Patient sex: M
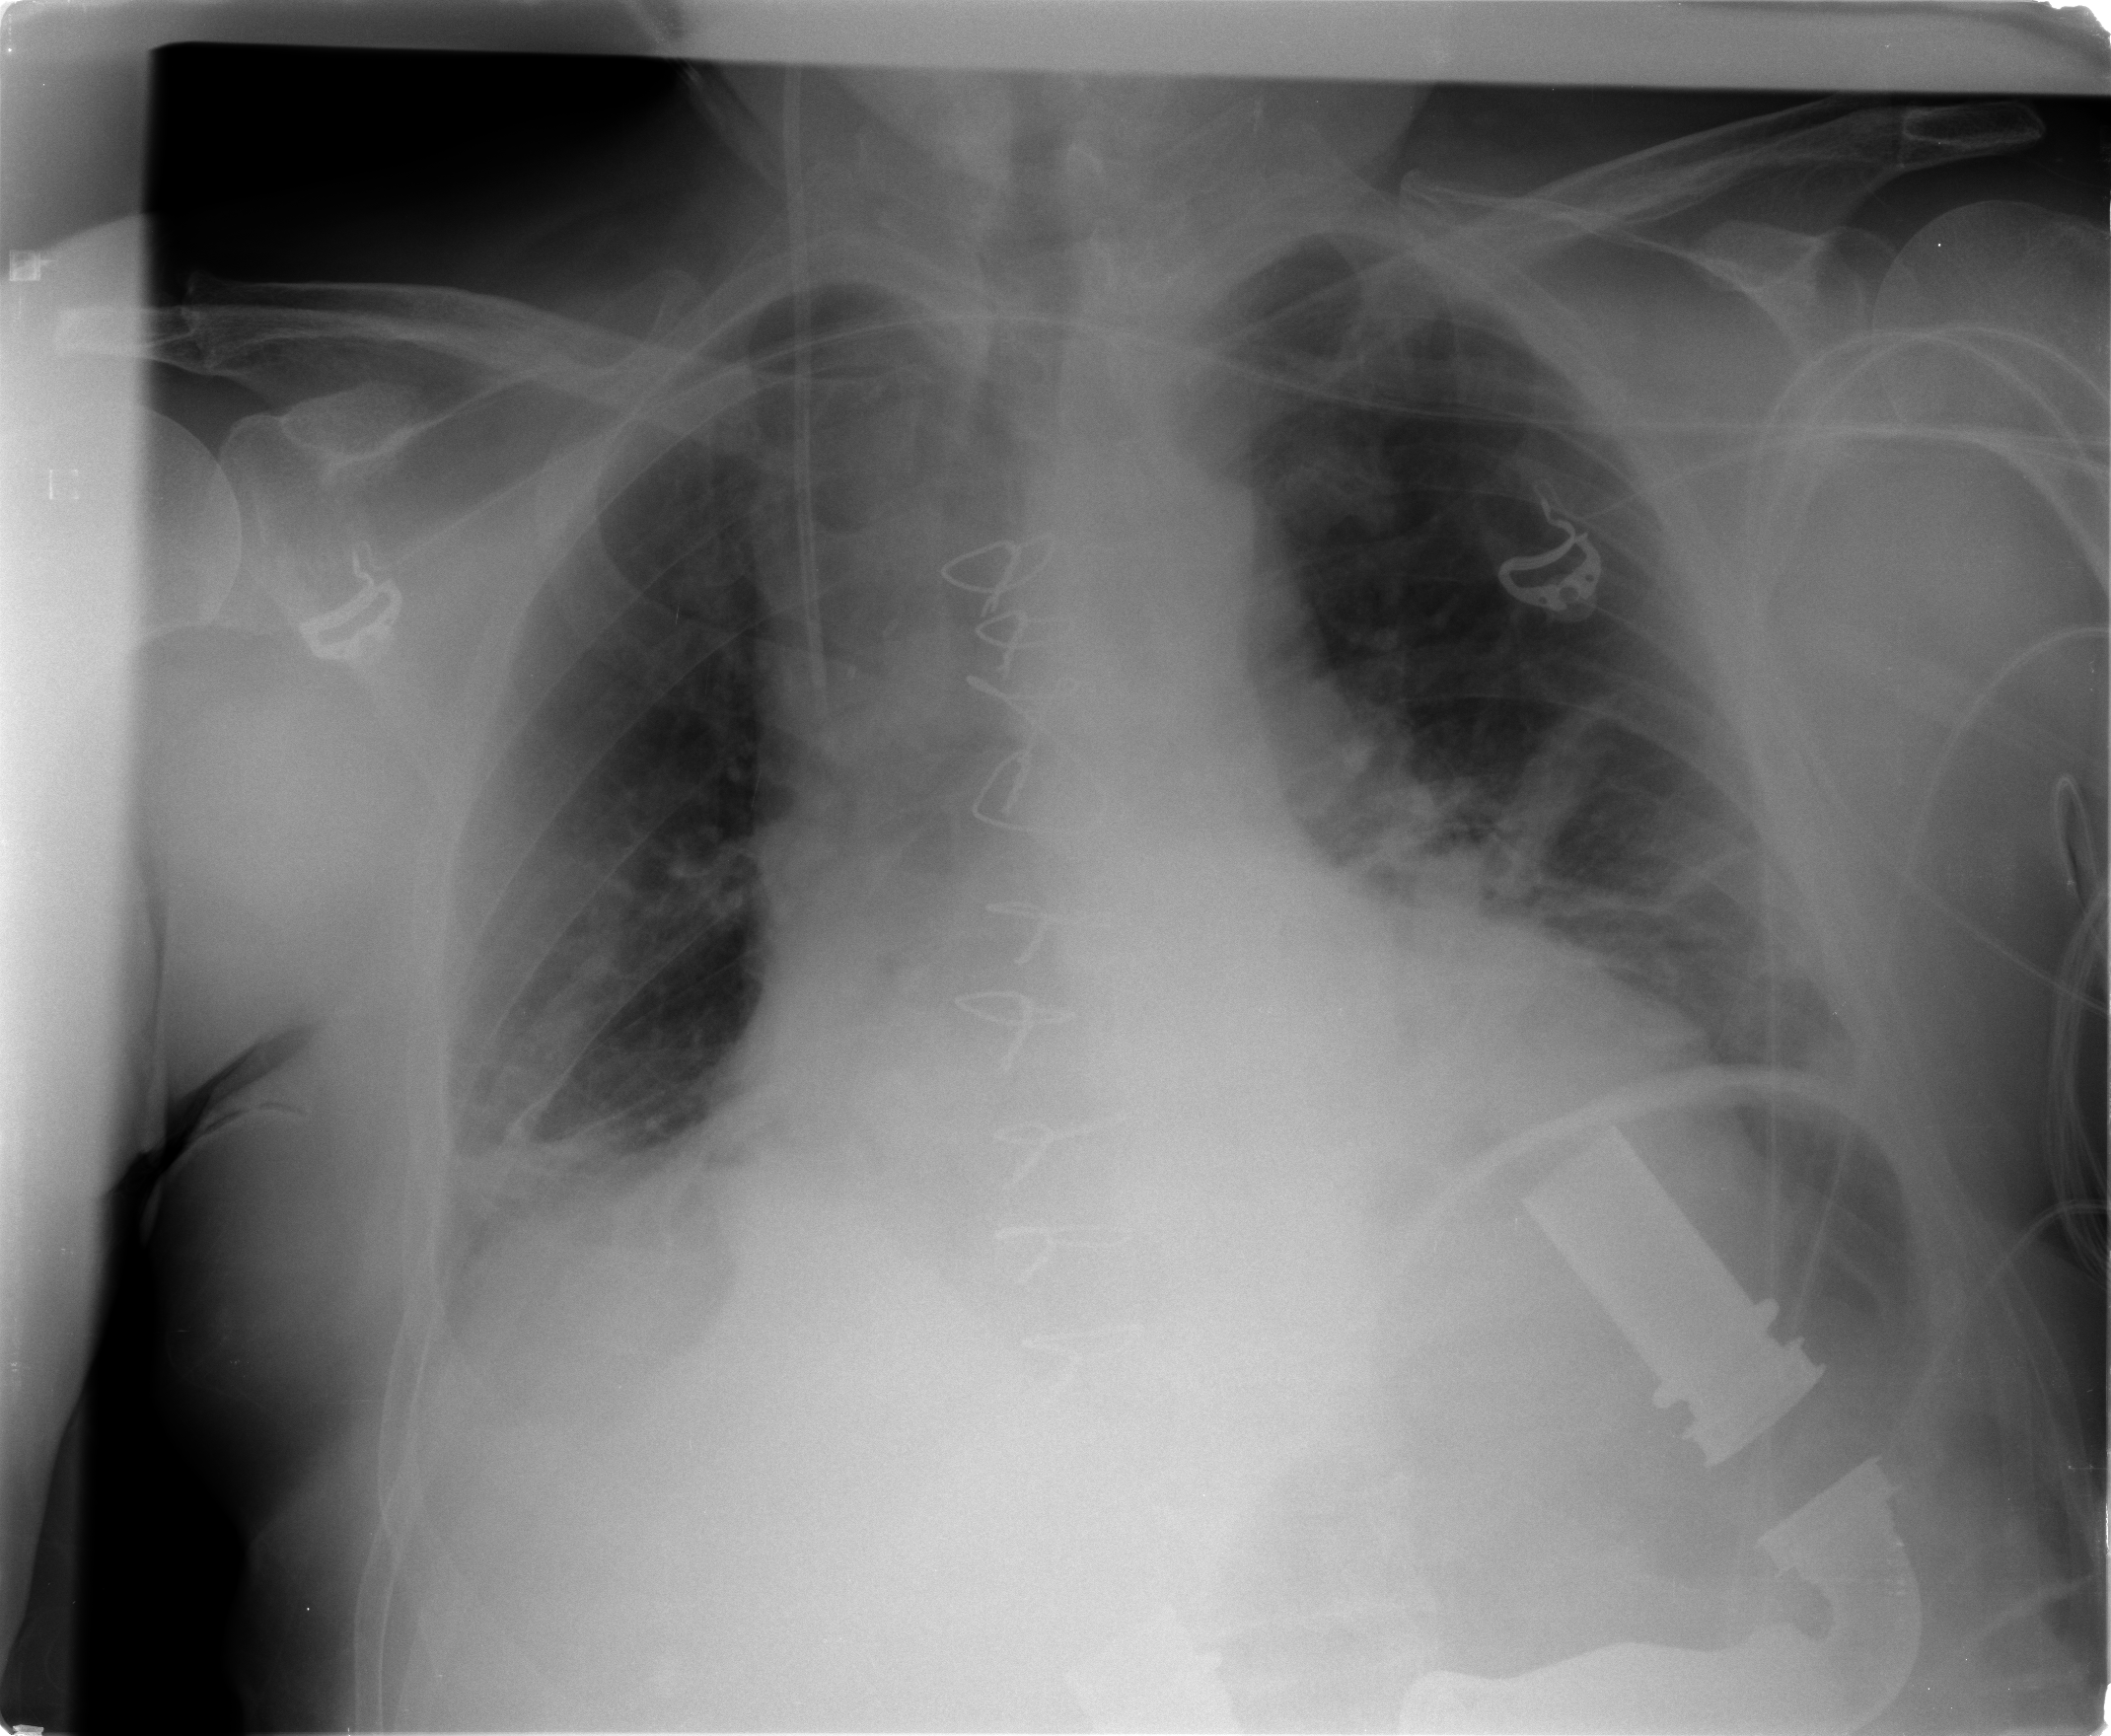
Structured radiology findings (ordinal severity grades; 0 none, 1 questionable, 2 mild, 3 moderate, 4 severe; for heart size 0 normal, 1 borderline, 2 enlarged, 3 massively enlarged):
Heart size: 2
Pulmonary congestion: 2
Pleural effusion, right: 2
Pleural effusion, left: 2
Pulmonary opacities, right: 0
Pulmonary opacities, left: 0
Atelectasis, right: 2
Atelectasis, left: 2